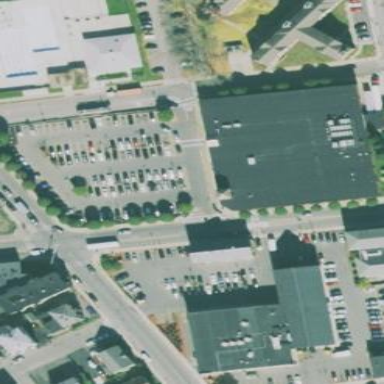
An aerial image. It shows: Supermarket located in building.